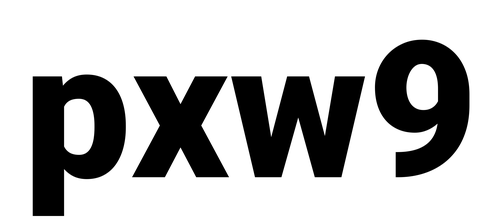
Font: Roboto_Black